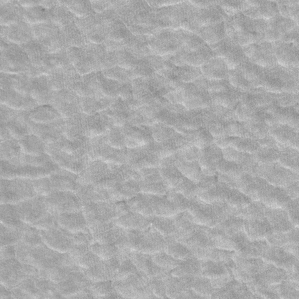
Label: frost